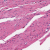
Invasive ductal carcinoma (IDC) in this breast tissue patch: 0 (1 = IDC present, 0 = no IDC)